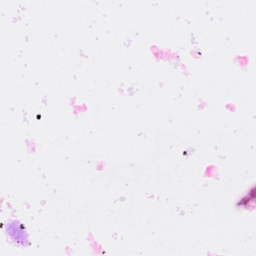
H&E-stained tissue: Breast